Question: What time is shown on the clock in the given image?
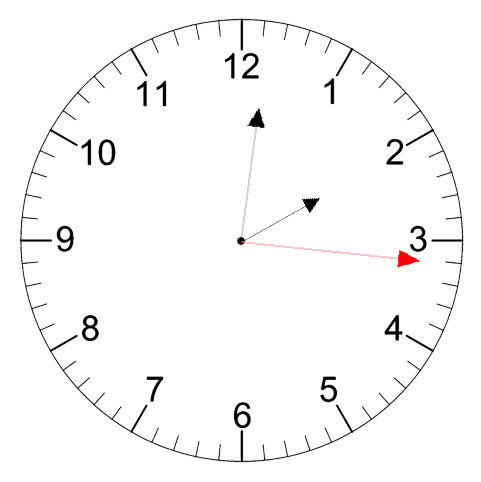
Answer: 02:01:16